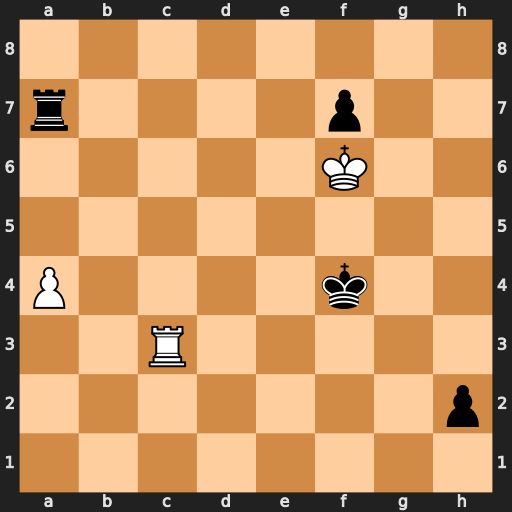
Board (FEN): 8/r4p2/5K2/8/P4k2/2R5/7p/8
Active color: w
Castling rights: -
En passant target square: -
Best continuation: Rh3 Rxa4 Rxh2